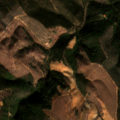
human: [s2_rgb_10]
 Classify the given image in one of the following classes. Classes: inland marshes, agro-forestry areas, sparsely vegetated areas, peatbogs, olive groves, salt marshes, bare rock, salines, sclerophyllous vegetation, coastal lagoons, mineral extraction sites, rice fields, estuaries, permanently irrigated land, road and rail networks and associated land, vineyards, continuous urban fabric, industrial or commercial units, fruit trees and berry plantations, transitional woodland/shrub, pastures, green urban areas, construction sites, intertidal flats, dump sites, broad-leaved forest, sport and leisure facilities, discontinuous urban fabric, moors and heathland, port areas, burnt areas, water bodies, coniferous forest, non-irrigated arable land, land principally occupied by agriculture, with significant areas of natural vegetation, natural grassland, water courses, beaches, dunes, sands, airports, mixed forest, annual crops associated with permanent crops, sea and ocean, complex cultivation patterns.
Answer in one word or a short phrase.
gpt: permanently irrigated land, pastures, land principally occupied by agriculture, with significant areas of natural vegetation, broad-leaved forest, transitional woodland/shrub